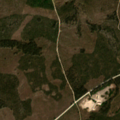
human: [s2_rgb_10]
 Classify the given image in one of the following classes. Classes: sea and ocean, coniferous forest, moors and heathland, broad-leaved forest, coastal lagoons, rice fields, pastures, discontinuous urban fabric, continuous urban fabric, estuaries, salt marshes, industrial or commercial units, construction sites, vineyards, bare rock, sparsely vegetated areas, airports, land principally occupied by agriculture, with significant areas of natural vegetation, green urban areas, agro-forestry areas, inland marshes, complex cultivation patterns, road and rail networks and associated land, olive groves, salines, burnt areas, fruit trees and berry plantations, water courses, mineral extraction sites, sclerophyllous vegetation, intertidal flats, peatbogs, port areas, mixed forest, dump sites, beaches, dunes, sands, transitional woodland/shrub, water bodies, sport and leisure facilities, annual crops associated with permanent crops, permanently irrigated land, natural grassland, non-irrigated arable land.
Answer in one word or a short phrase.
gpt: coniferous forest, transitional woodland/shrub